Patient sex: F
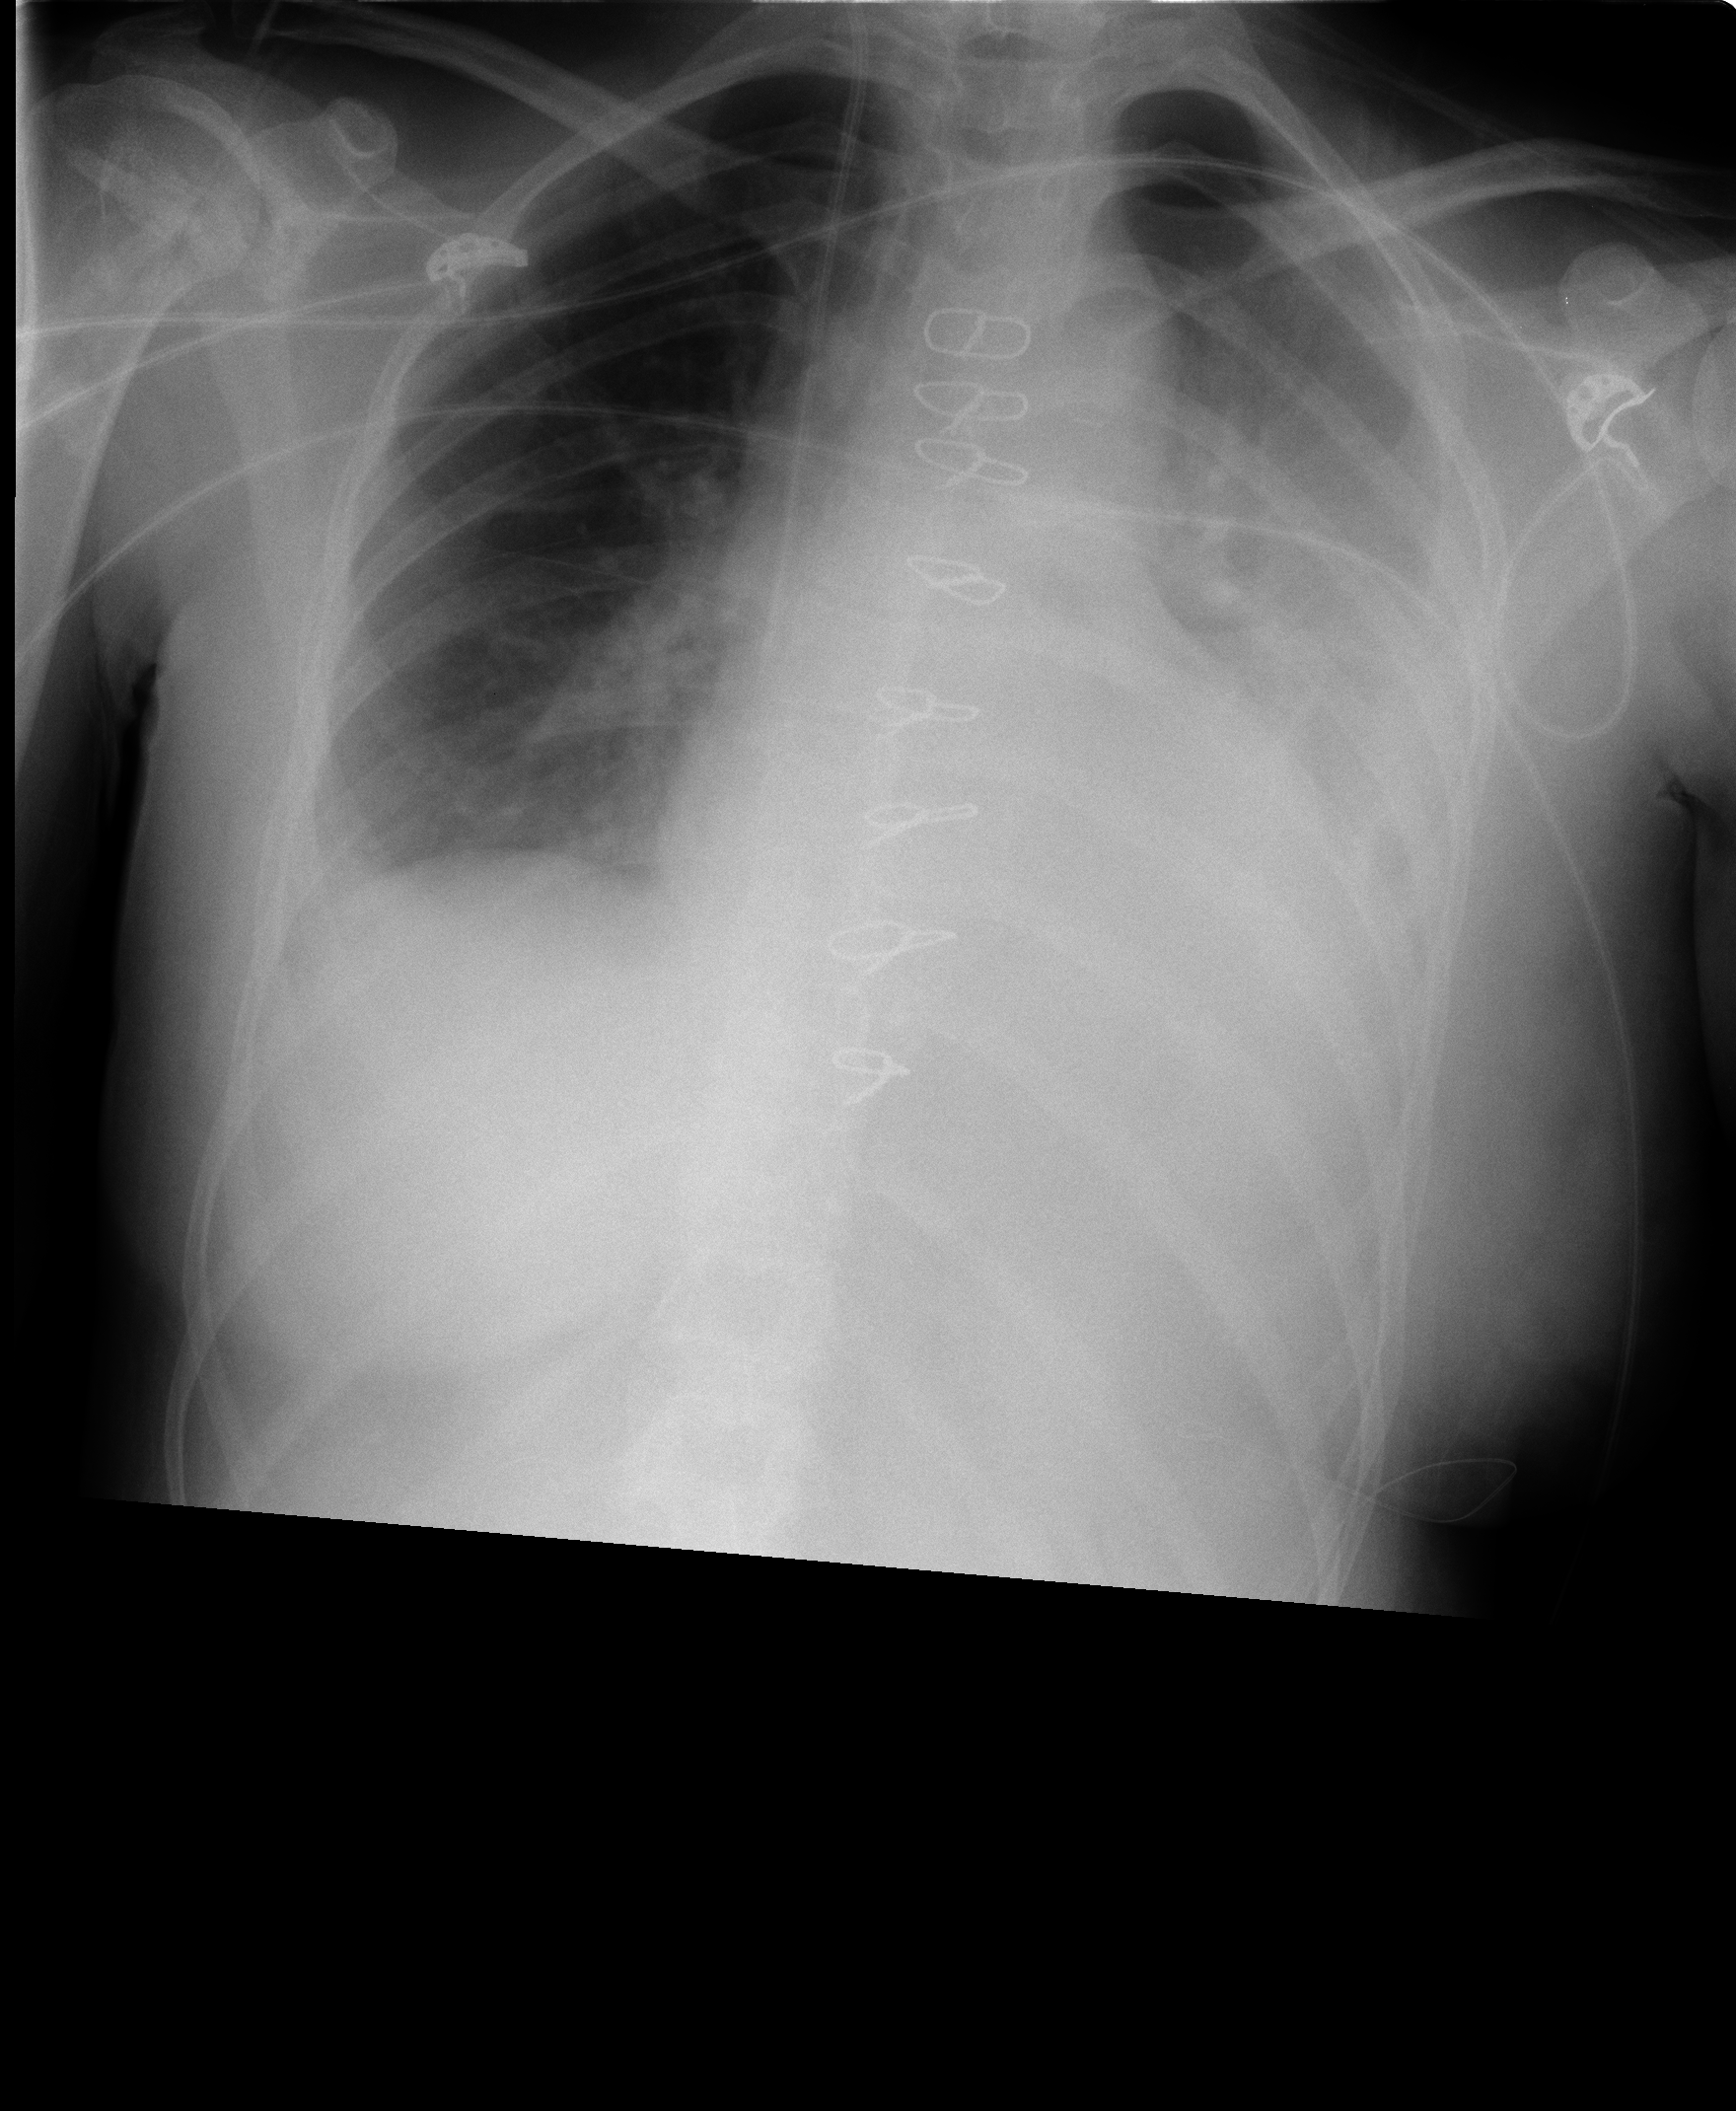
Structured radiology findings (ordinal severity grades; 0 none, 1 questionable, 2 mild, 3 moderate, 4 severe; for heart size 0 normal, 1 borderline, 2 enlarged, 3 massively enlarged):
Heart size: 1
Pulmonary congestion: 0
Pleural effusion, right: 0
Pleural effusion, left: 3
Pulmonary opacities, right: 0
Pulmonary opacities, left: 0
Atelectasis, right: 0
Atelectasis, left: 2